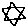
Label: star